Question: What is the measurement shown in the image?
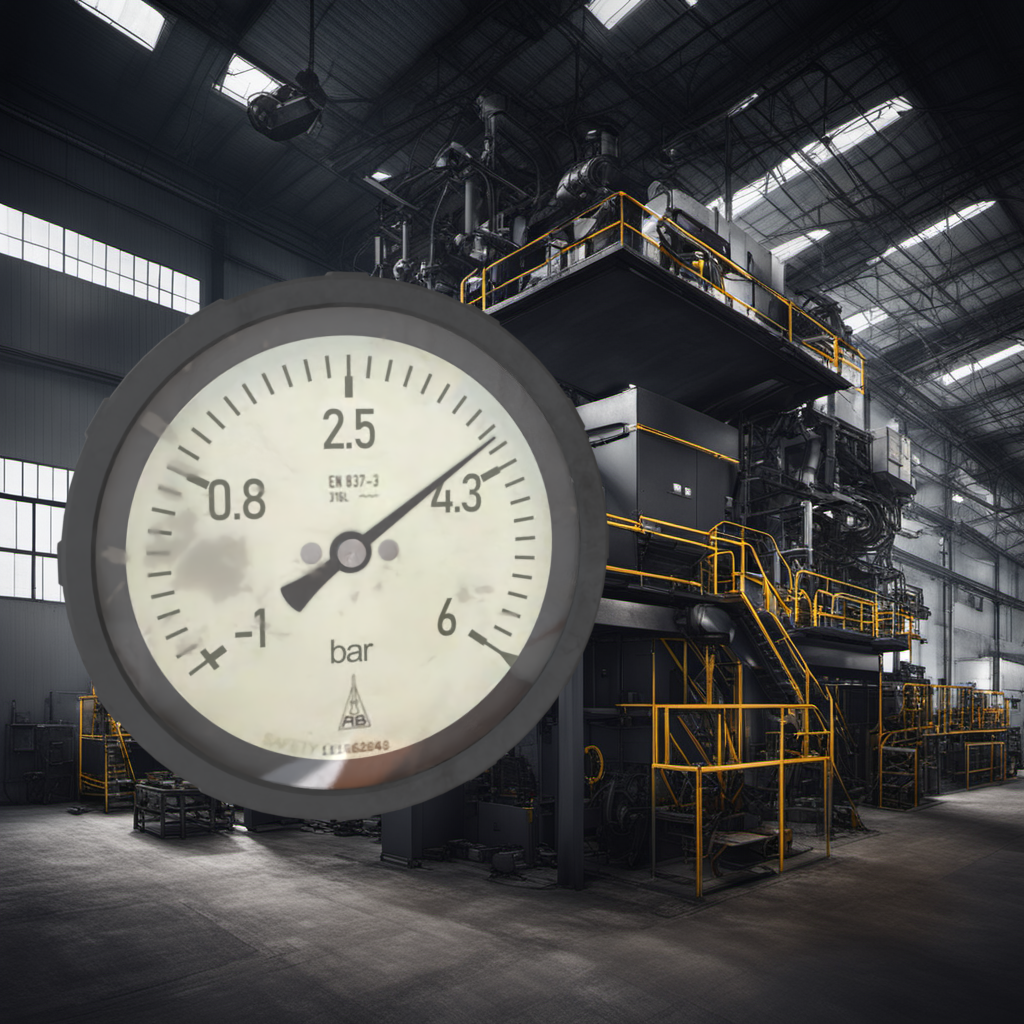
Answer: The result is 3.98
Question: What is the reading range of this measurement?
Answer: The range is from -1 to 6
Question: What is the minimum and maximum value of the measurement shown in the image?
Answer: The minimum value is -1 and the maximum value is 6